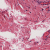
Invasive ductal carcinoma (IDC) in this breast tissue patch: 0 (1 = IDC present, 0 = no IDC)